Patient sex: M
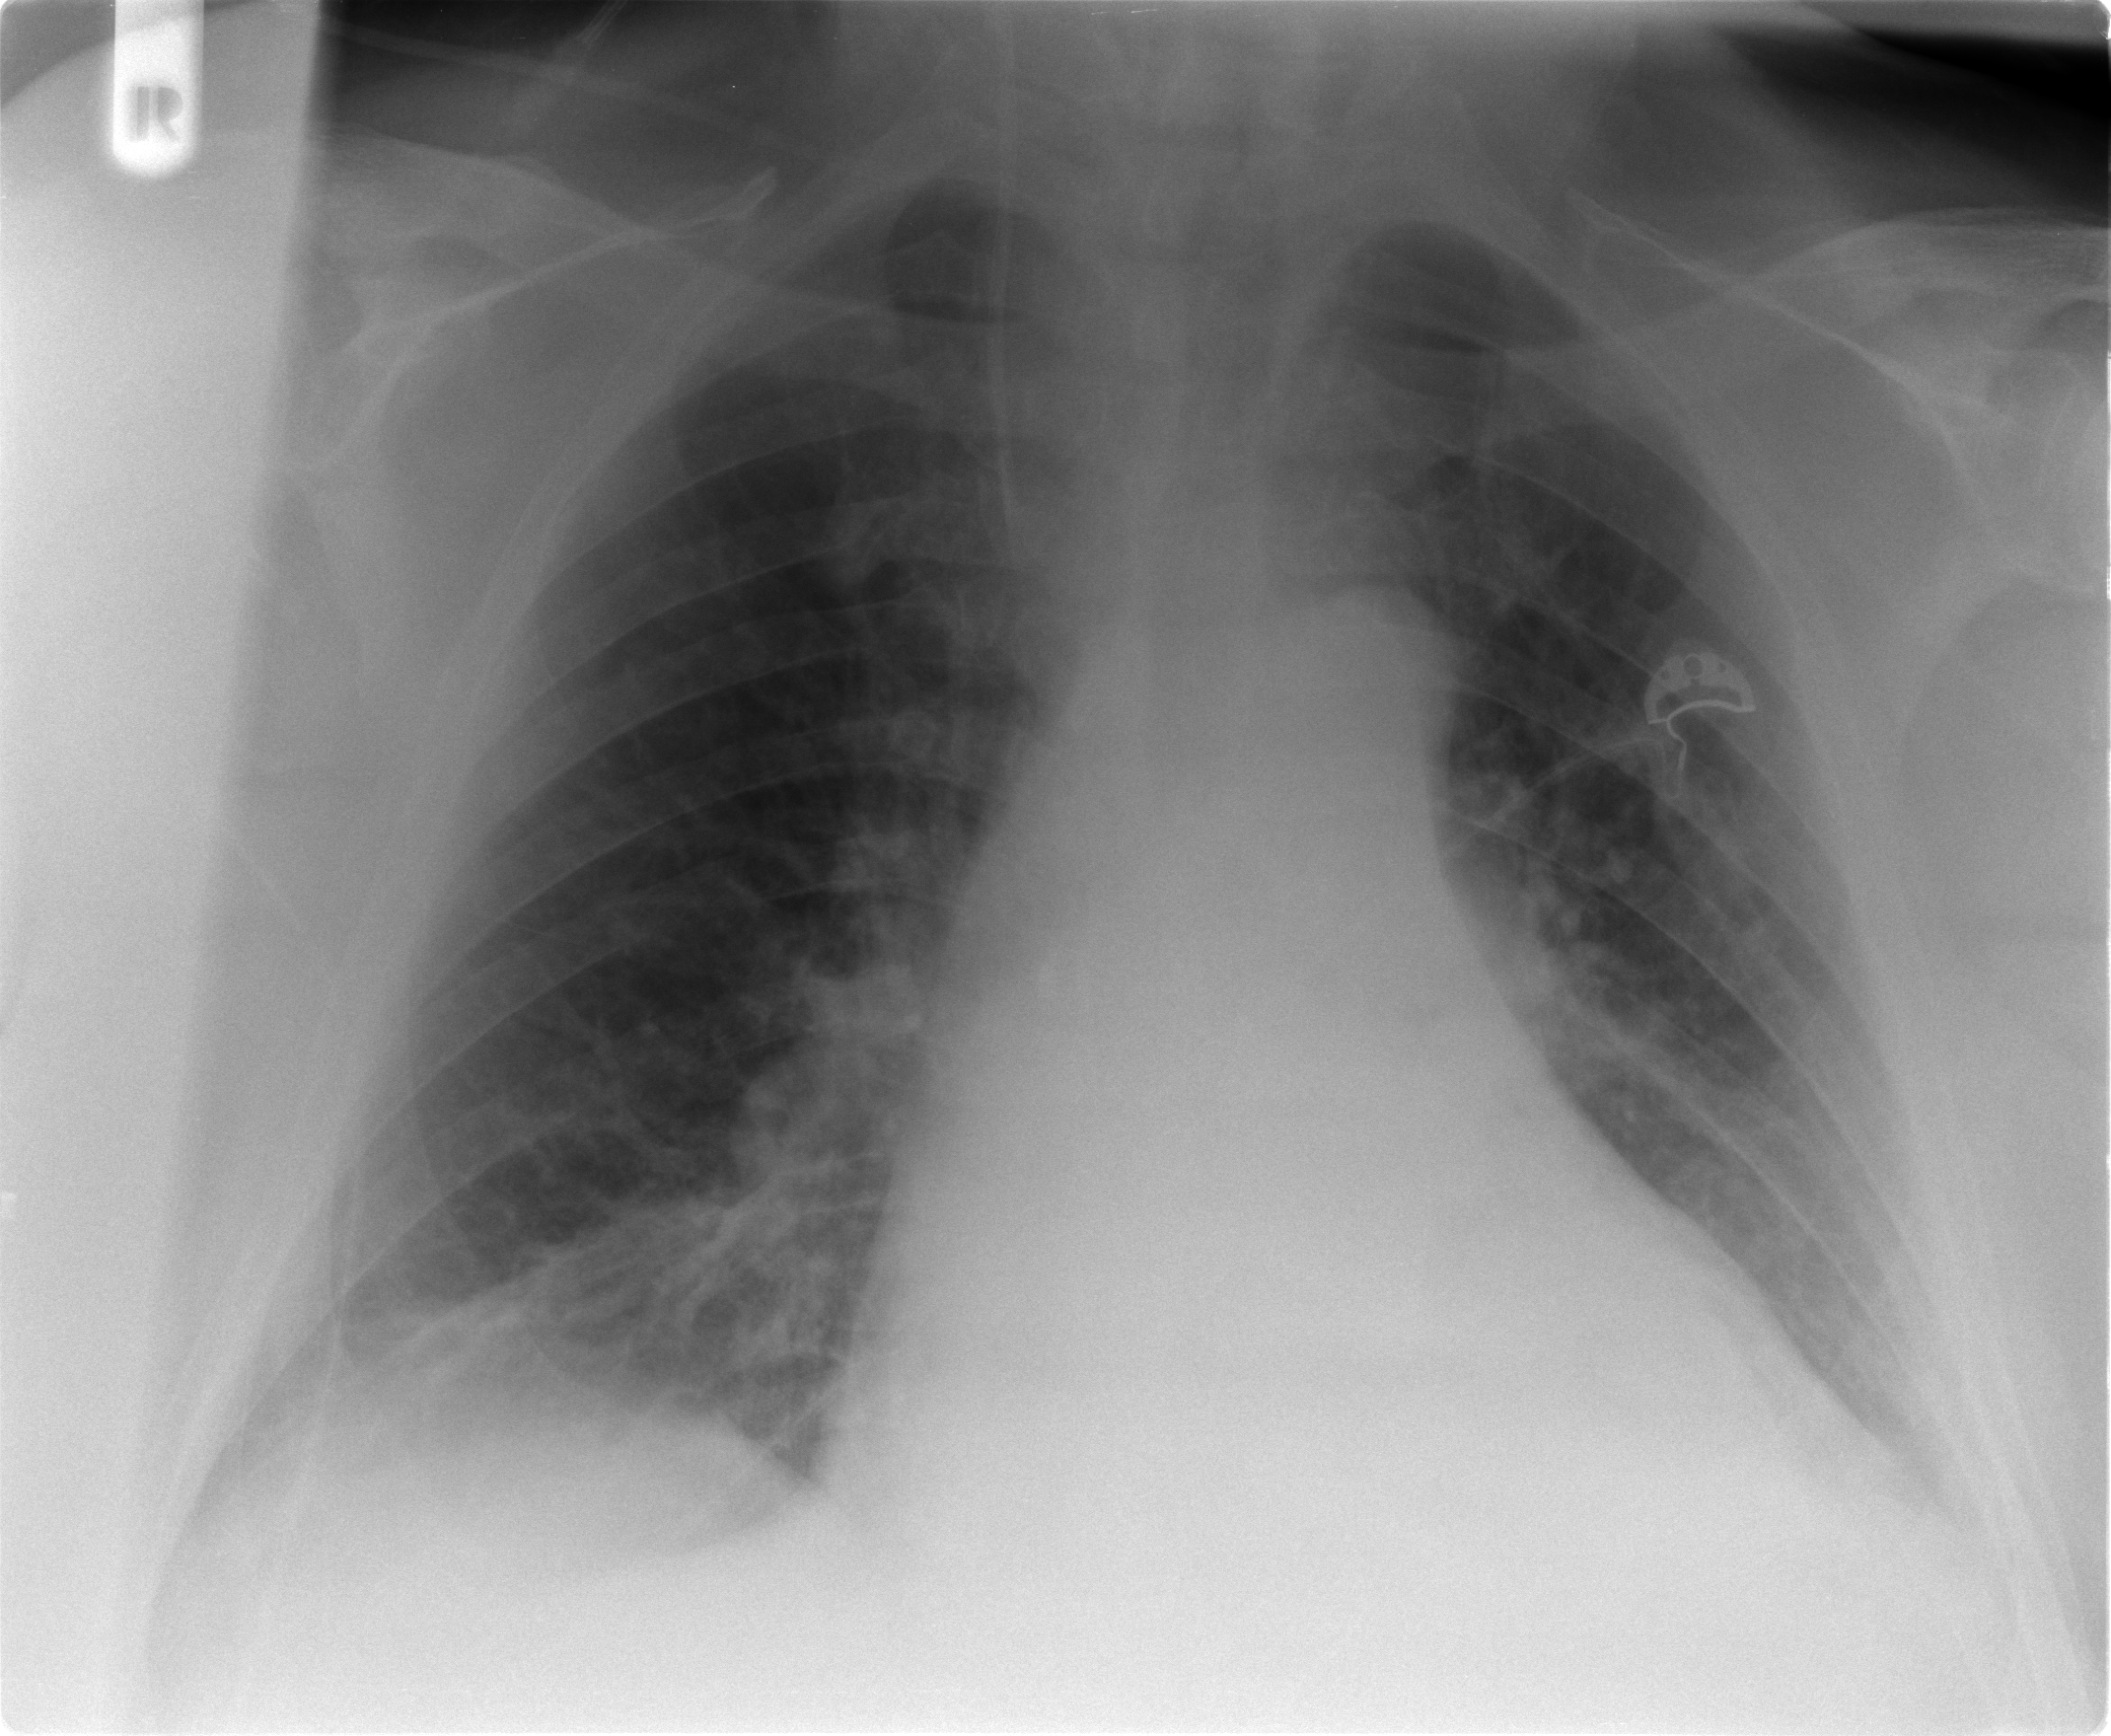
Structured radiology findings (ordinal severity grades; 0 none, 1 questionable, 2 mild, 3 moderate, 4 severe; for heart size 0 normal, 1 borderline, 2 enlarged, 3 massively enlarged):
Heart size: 2
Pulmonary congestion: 1
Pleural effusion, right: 1
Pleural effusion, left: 2
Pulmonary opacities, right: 0
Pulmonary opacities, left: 0
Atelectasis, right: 2
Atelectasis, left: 2